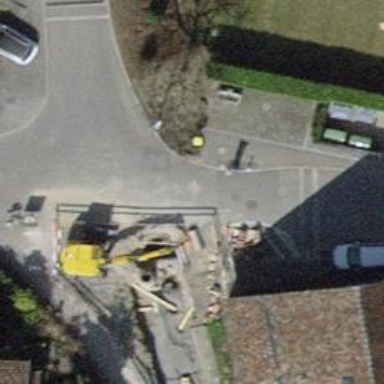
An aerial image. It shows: Rising bollard is in place as barrier.